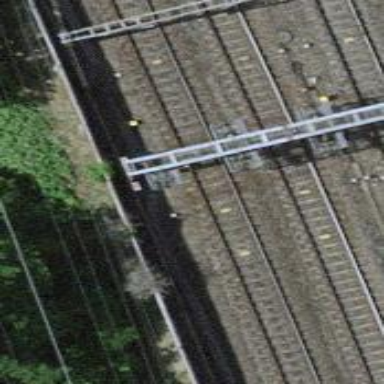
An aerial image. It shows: Railway signal.